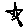
Label: star